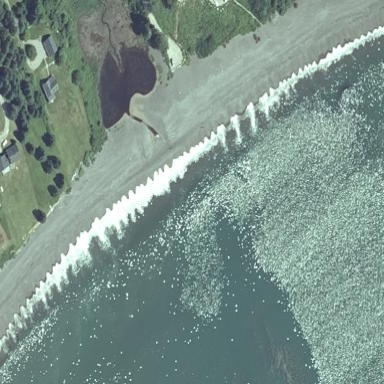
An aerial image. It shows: Beach with gravel surface.